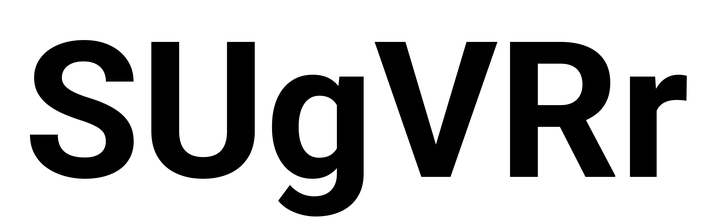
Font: Roboto_Bold